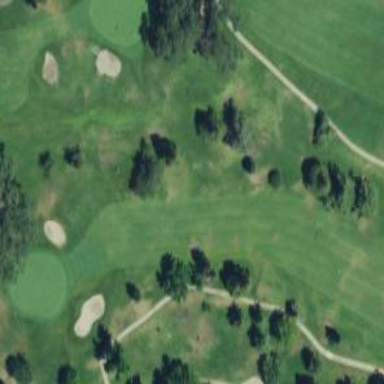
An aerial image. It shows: View of golf hole.